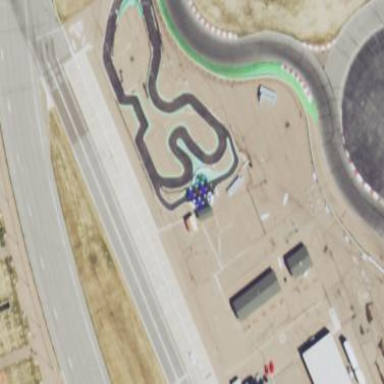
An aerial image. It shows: Karting raceway road for racing enthusiasts.